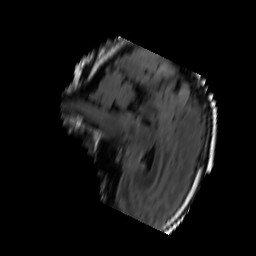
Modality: FLAIR
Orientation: sagittal
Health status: ill
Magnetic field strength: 3 T